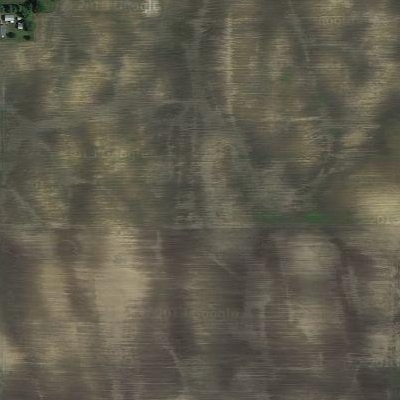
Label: bField